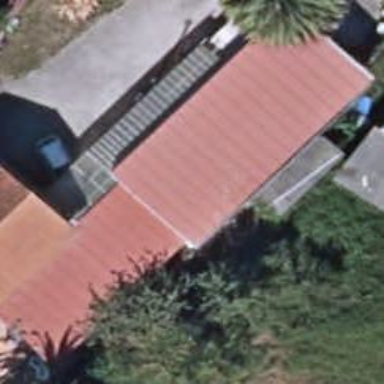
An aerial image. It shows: Shed.